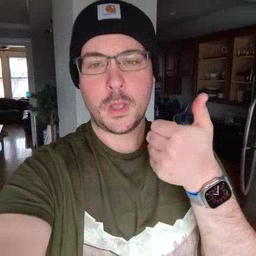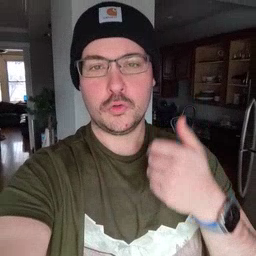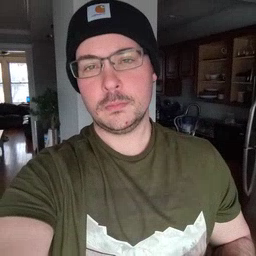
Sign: better